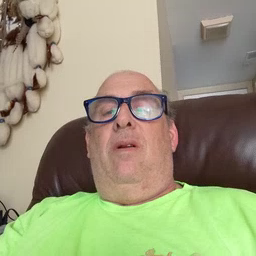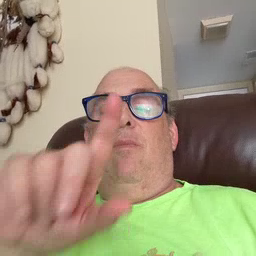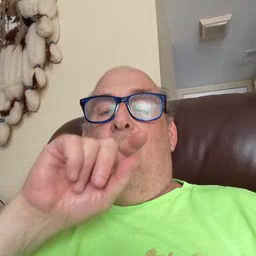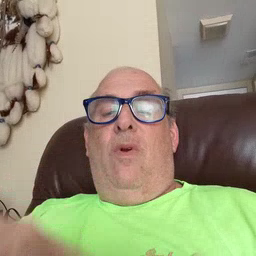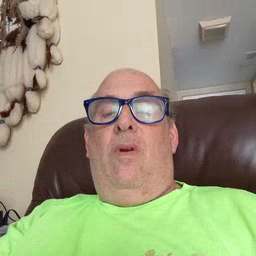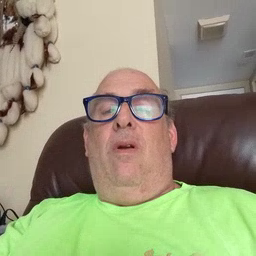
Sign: bird